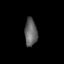
Tissue: lung
Cell type: Endothelial cells
Senescence score: 0.542
Nuclear area (px): 338
Mean DAPI intensity: 99.367